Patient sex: M
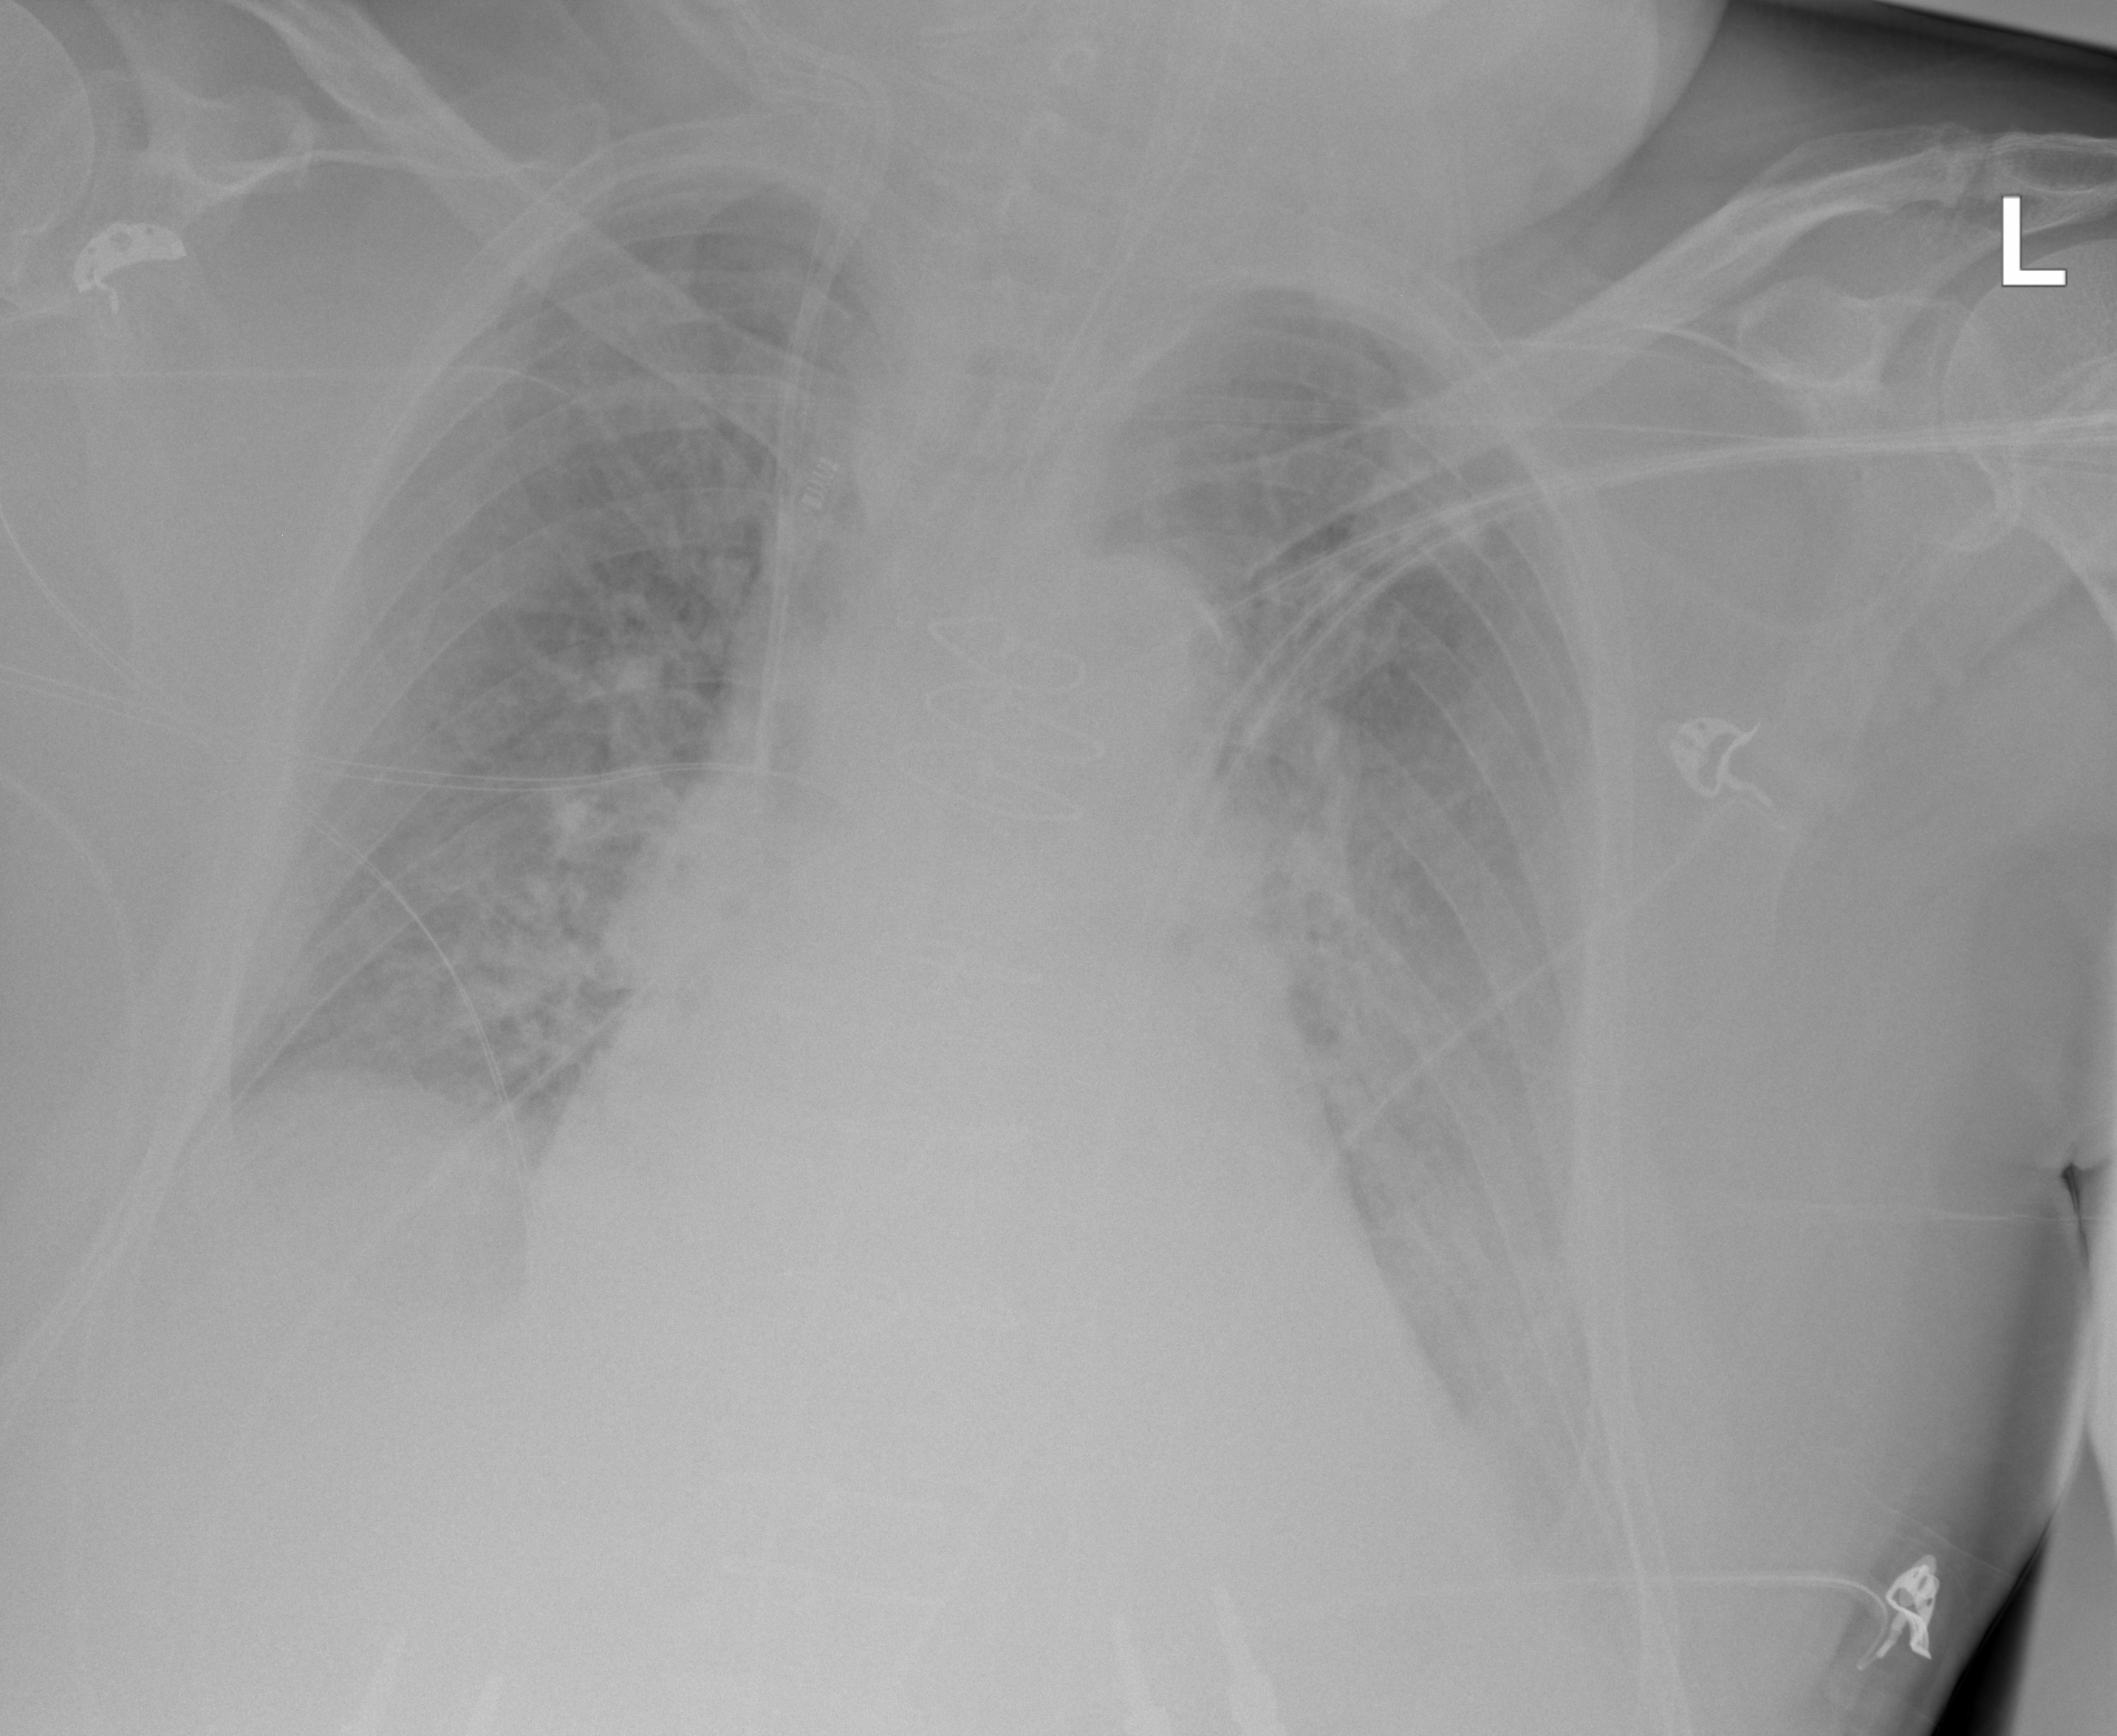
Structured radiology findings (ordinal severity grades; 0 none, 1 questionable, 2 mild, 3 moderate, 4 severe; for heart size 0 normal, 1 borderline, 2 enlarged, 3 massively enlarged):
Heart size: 2
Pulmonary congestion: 2
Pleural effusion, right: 0
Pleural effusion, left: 0
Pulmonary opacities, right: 0
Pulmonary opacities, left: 0
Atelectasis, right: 0
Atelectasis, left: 2